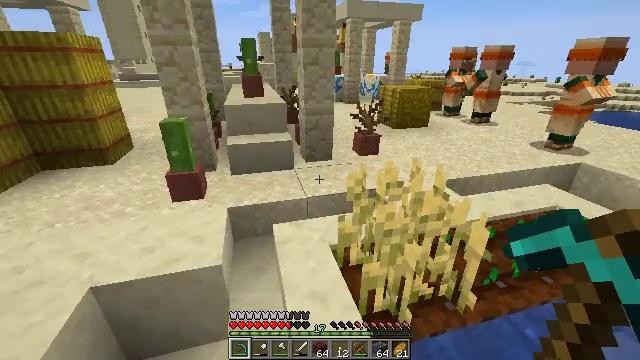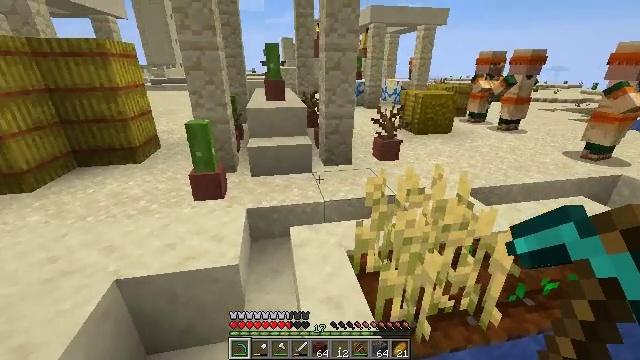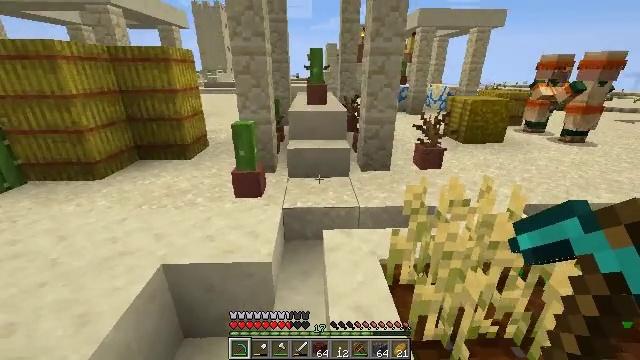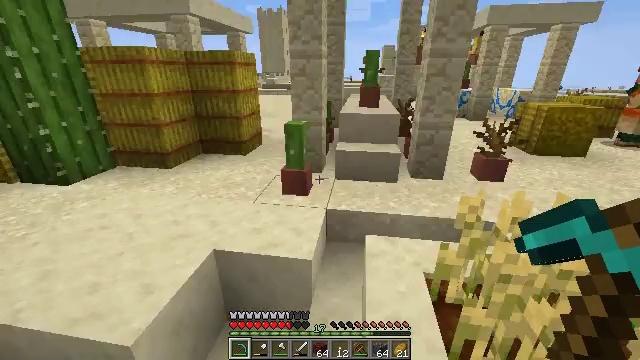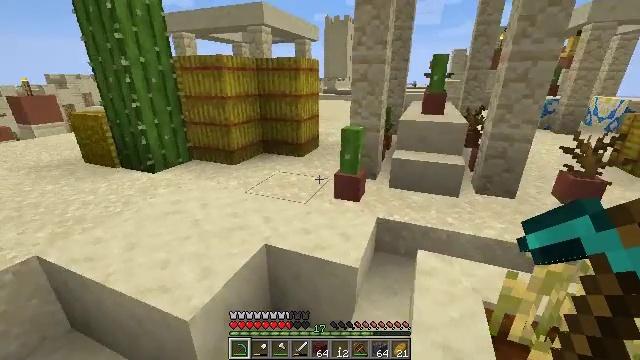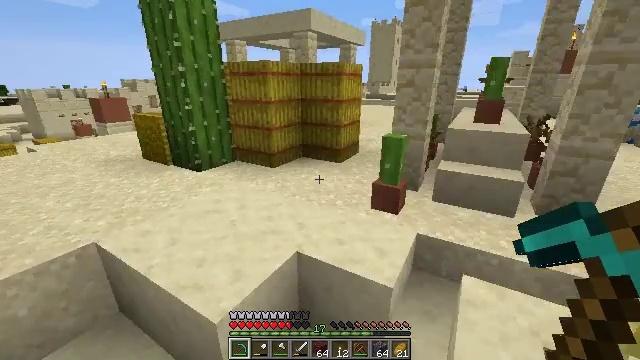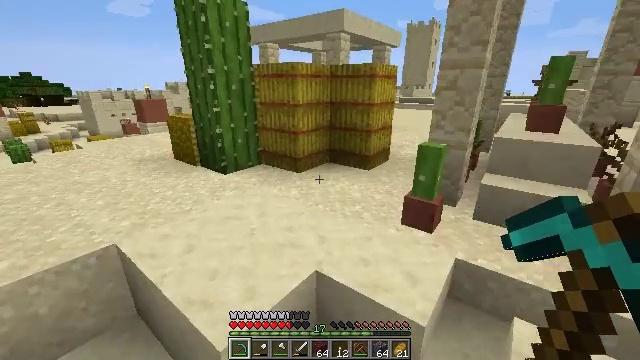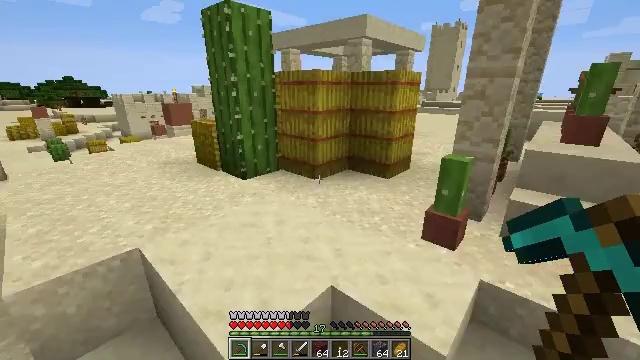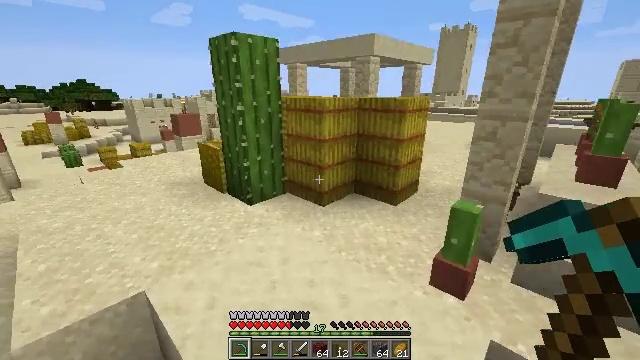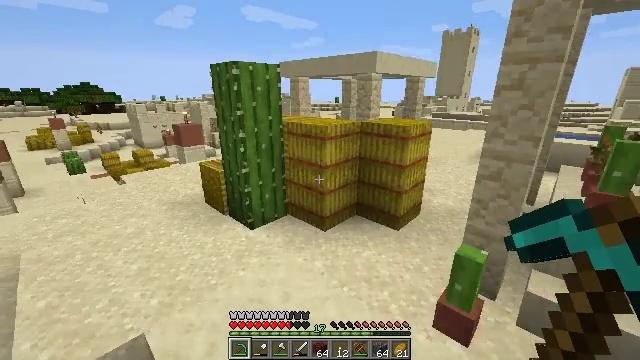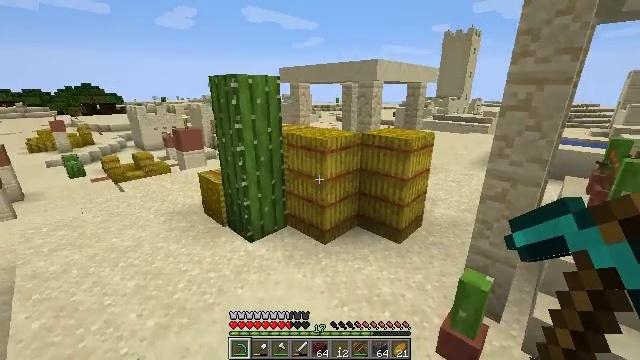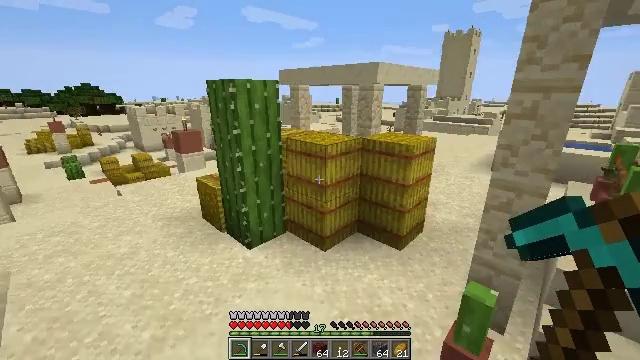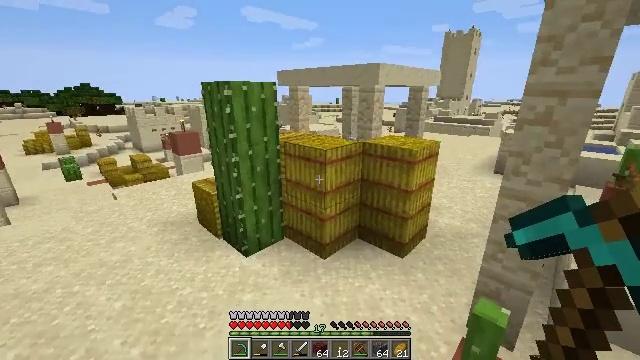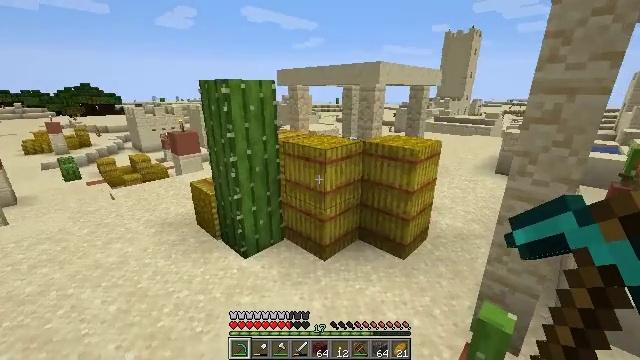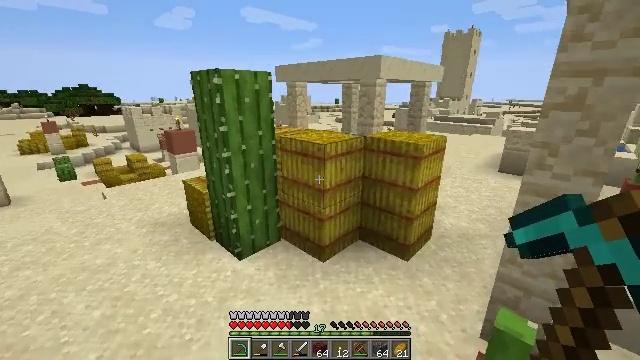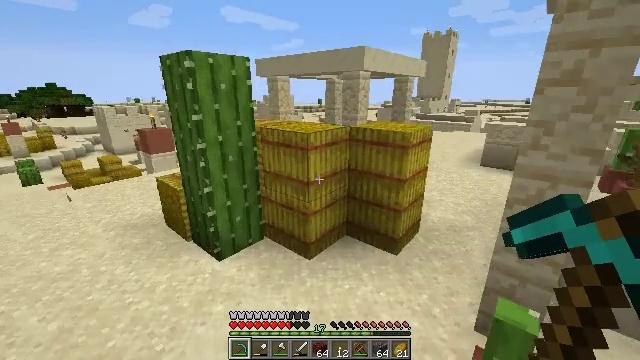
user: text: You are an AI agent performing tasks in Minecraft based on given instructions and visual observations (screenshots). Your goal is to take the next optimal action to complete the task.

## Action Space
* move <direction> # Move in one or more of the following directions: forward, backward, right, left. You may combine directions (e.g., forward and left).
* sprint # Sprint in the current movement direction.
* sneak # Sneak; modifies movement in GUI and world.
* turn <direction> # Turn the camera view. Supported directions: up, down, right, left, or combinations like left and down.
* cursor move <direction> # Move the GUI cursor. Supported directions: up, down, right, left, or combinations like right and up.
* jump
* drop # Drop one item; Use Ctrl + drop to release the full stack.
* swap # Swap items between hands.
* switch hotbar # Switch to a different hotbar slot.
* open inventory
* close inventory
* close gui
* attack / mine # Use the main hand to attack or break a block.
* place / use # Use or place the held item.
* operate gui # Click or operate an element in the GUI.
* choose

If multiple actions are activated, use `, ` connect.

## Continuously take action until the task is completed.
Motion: motion action
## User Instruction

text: Collect the white glazed terracotta by mining it.
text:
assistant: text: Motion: turn left
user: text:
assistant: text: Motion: turn left
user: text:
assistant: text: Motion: turn left
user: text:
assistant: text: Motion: move forward, turn left and up
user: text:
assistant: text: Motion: move forward, turn left
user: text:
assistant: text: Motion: move forward, turn left
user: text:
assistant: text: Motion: move forward, turn left, jump
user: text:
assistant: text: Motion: move forward, turn left, jump
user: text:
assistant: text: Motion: move forward, jump
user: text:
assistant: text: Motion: move forward, jump
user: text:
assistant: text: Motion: move forward, jump
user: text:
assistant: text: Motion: move forward, jump
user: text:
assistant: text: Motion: move forward, jump
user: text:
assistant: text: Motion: move forward, jump
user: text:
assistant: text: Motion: move forward, turn right
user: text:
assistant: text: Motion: move forward, turn right
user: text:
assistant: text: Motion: move forward, turn right
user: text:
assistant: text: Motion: move forward, turn right
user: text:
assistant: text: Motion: move forward, turn right
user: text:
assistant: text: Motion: move forward, turn right
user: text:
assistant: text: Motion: move forward
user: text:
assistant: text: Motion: move forward
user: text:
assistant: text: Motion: move forward
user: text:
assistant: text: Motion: move forward
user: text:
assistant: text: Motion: move forward
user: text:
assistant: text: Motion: move forward and move left
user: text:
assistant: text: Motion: move forward and move left
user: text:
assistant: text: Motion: move forward and move left, turn right
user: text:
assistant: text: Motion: move forward and move left, turn right
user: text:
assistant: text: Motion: move forward, turn right